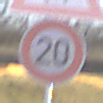
Verkehrszeichen: Geschwindigkeit20
Zusatzzeichen oben: Gegenverkehr
Umgebung: Outdoor, Nature
Tageszeit: MorningAfternoon
Wetter: PartlyCloudy
Licht: Natural
Jahreszeit: NotSpecified
Kontrast: HighContrast